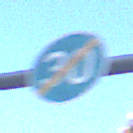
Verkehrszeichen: EndeMindestgeschwindigkeit
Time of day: SunriseSunset
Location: Outdoor (Urban)
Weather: PartlyCloudy
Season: NotSpecified
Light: Natural